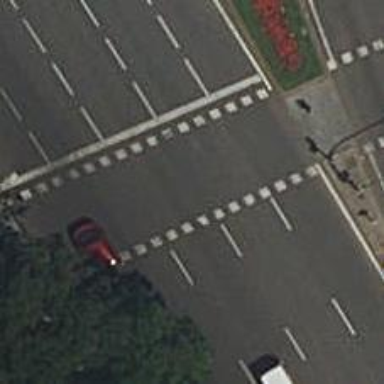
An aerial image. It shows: Road with traffic signals and zebra crossing with traffic signals.